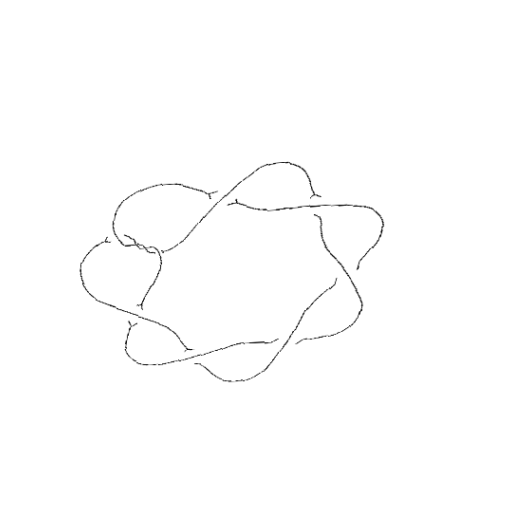
Crossing number: 10